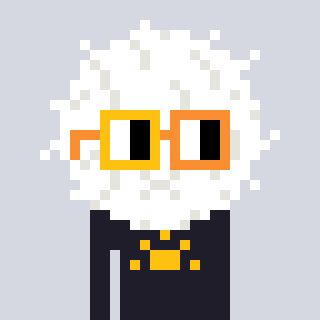
a pixel art character with square yellow and orange glasses, a cottonball-shaped head and a grayscale-colored body on a cool background